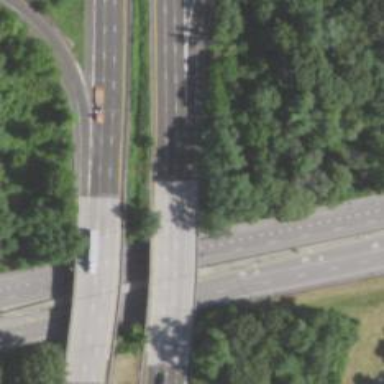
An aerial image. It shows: Motorway junction.